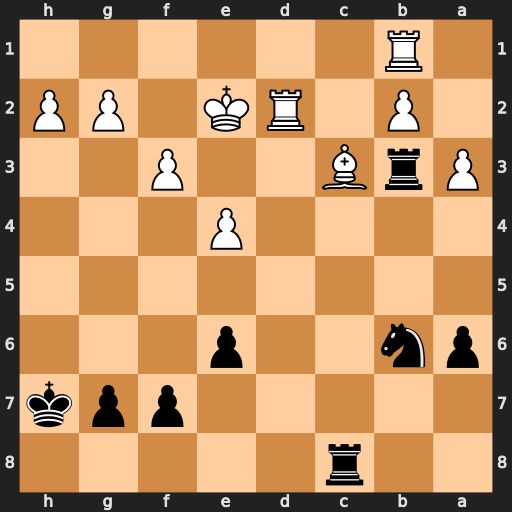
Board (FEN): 2r5/5ppk/pn2p3/8/4P3/PrB2P2/1P1RK1PP/1R6
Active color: b
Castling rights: -
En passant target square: -
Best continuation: Rcxc3 bxc3 Rxb1